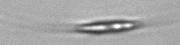
Label: Cylindrotheca